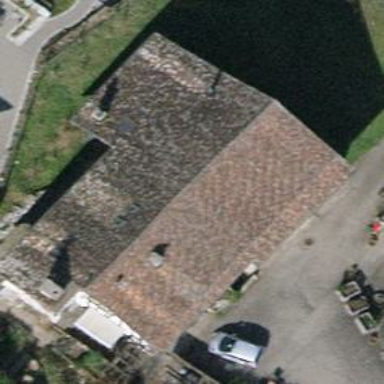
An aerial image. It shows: Detached building with gabled roof.